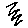
Label: zigzag